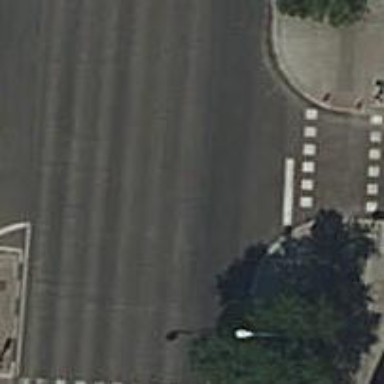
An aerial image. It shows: Road with traffic signals.